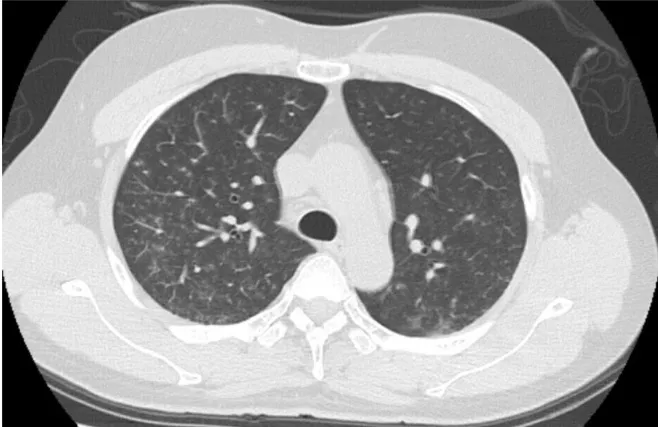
Chest computed tomography on admission.
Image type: radiology (ct)